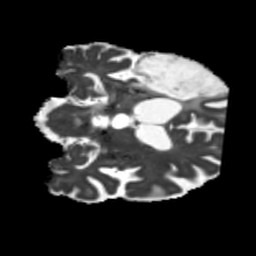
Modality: MD
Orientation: coronal
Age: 42
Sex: male
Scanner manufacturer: siemens
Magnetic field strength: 3 T
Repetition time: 5.25 s
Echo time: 0.08 s